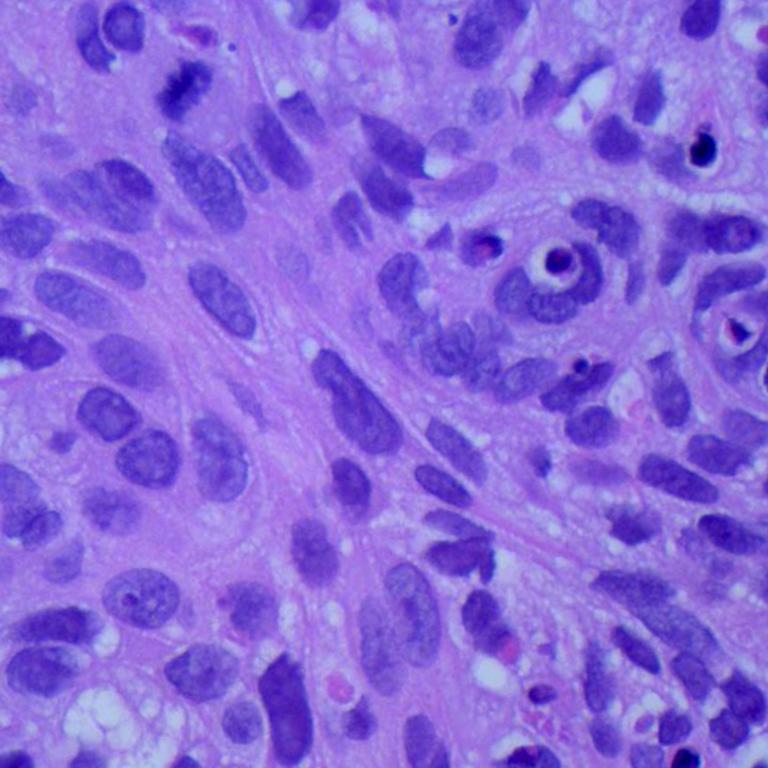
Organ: lung
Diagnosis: squamous carcinomas